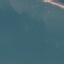
Land use / land cover class: SeaLake